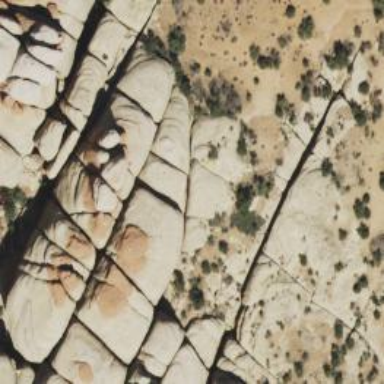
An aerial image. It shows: Natural cliff.